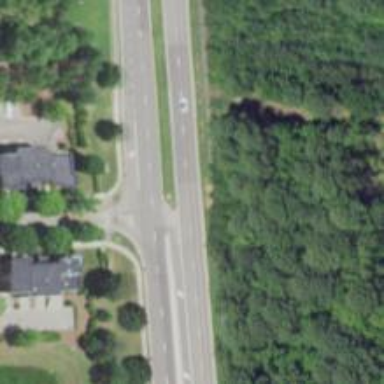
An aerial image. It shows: Asphalt road with primary link designation.